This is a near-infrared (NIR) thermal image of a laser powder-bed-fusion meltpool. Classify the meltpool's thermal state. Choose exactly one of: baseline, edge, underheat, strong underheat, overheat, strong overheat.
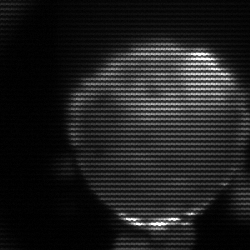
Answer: edge